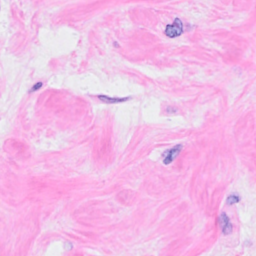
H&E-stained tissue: Breast